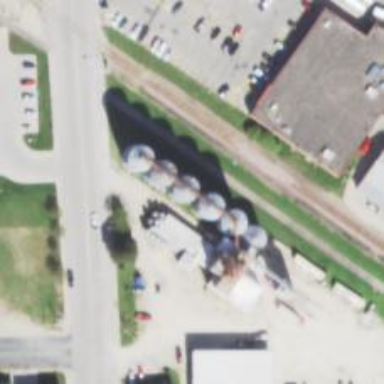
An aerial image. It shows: Silo.